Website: walmart
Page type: customer-info-address
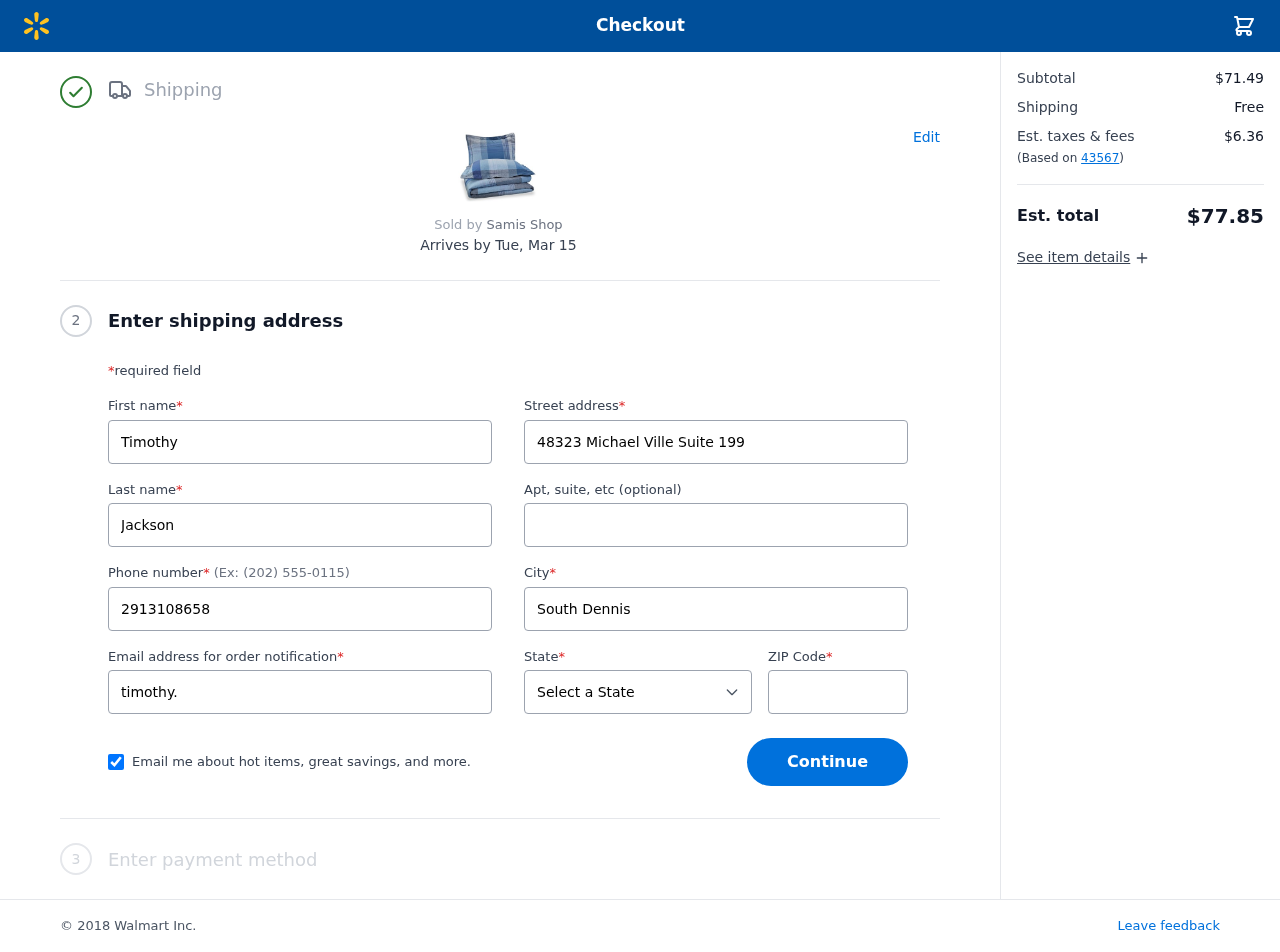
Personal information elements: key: PII_CITY
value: South Dennis
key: PII_EMAIL
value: timothy.jackson@hotmail.com
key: PII_FIRSTNAME
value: Timothy
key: PII_LASTNAME
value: Jackson
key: PII_PHONE
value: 2913108658
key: PII_POSTCODE
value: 43567
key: PII_STATE
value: South Dakota
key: PII_STREET
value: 48323 Michael Ville Suite 199
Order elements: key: ORDER_DELIVERY_DATE
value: Tue, Mar 15
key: ORDER_SUBTOTAL
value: $71.49
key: ORDER_SHIPPING_COST
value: Free
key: ORDER_TAX
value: $6.36
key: ORDER_TOTAL
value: $77.85